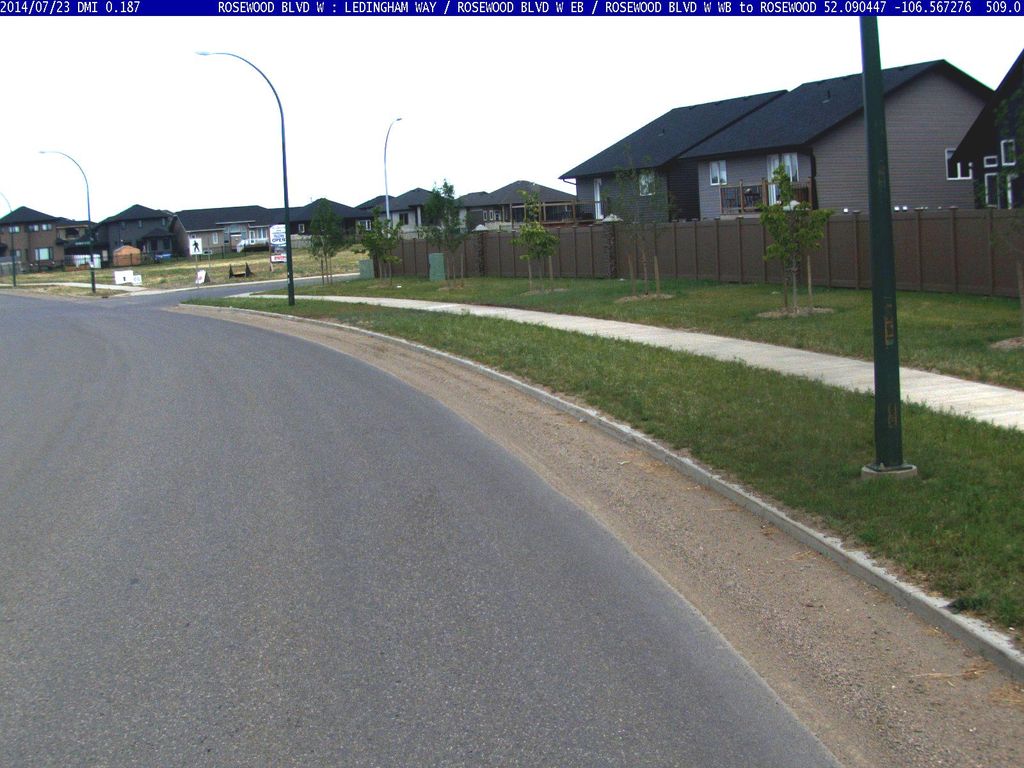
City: saskatoon